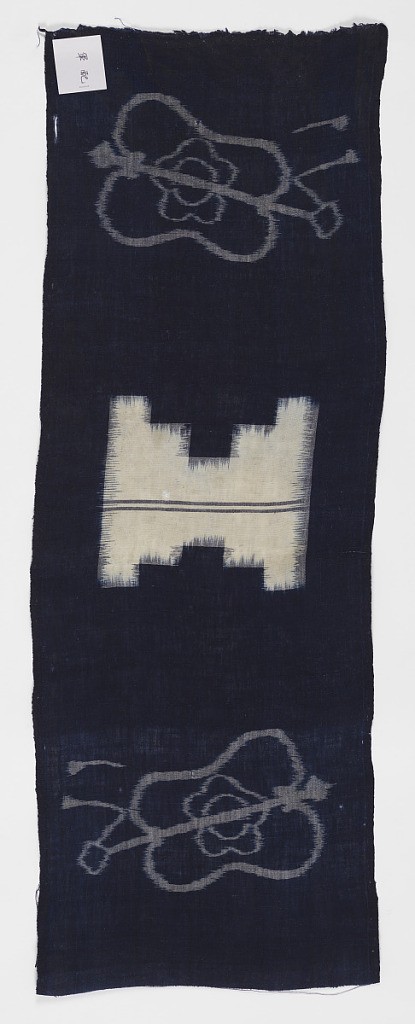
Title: Textile
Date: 1850–1900
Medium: cotton Technique: e-gasuri (warp and weft ikat) on plain weave
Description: Narrow vertical panel with a design of a fan-shaped form in weft ikat alternating with a stepped geometric shape in warp and weft ikat.